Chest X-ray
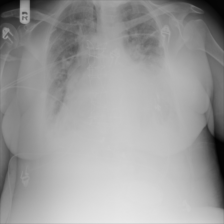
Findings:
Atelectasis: positive
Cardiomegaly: negative
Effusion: negative
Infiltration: negative
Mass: negative
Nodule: negative
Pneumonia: positive
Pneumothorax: negative
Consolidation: positive
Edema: positive
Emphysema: negative
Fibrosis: negative
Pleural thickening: negative
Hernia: negative